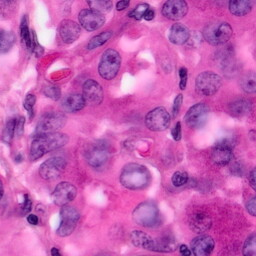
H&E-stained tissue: Pancreatic